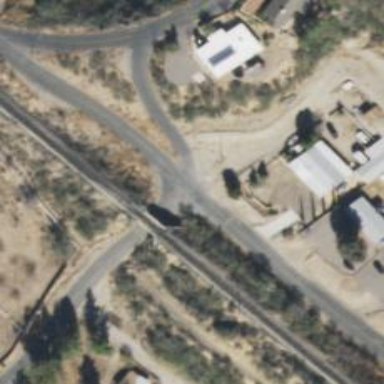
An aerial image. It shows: Bridge over railway line.